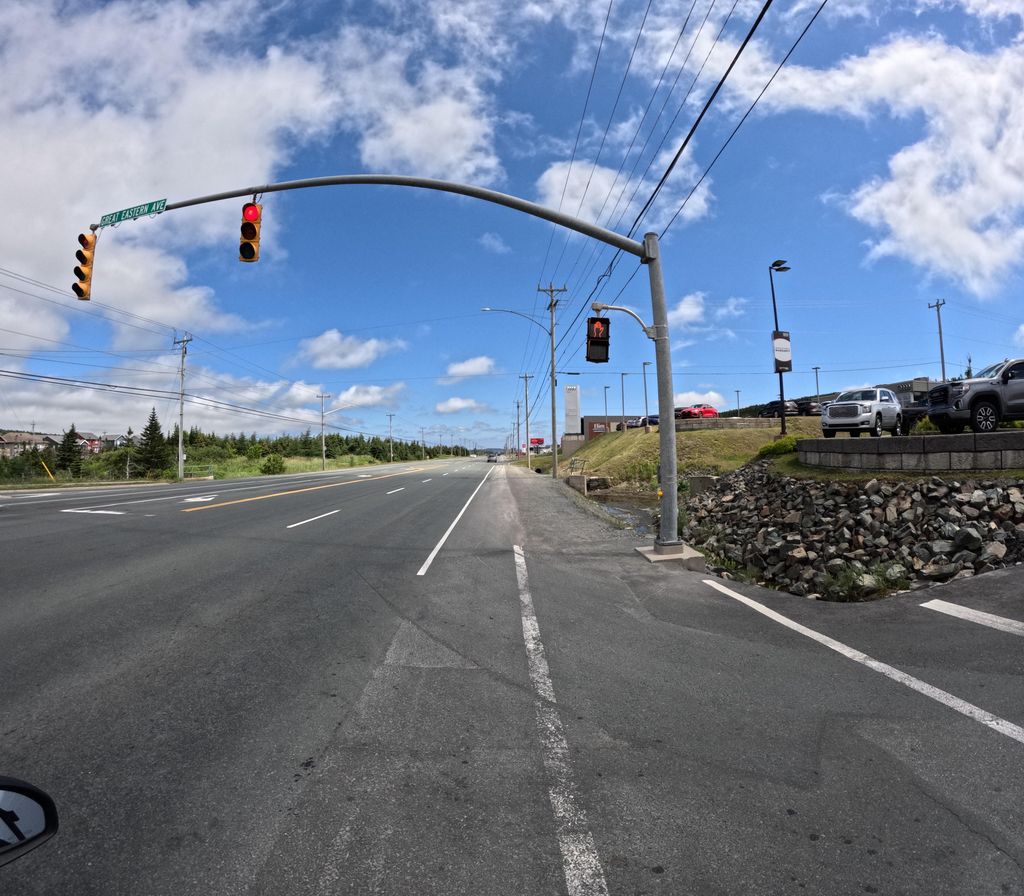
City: st_johns